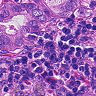
Metastatic tissue present: yes